Question: ## The goal
If user's viewport reaches some value, I need to stop or start:
'''
jQuery(window).on('resize'){ // ... }
'''
## The scenario
Let's suppose that we have the following array (in JavaScript):
'''
var ranges = [1024, 1280];
'''
I'm using 'jQuery(window).on('resize'){}' with some ifs inside to do things when user's viewport raches a width between the values set by 'ranges'' array.
But I just want to run those "things" when the viewport is out or in range with the widths from the array. I mean, 'jQuery(window).on('resize'){}' should stop to run when the user's viewport is between '1024px' x '1280px'of width, but its need to wake up when the viewport is out of range to do another thing that I want.
## Playground
To have a better comprehension of the problem, and <URL>.
You'll see that the console prints
"" for each time that jsFiddle JavaScript's Window has its width changed, and I want to display it once.
Calm down, fella! jsFiddle doesn't interpret '$(window)' as your browser's window. To run the function, you should to resize result window. Look:

## What I'm expecting, actually
Based on the above's script, I want to see 'Hi!' just when the viewport enters in some width between '1024px' x '1280px' -- . When the viewport is outside, nothing happens, but when viewport enters in the specified width again, prints 'Hi!' -- and .
## What have I tried?
Actually, I'm stuck. My mind can't think in the solution --
## Doubts? I haven't made clear enough?
Comment your question, please!
## Duplicated?
Post the link or marks as duplicate -- I didn't saw any similar topic like this before (sorry for this).
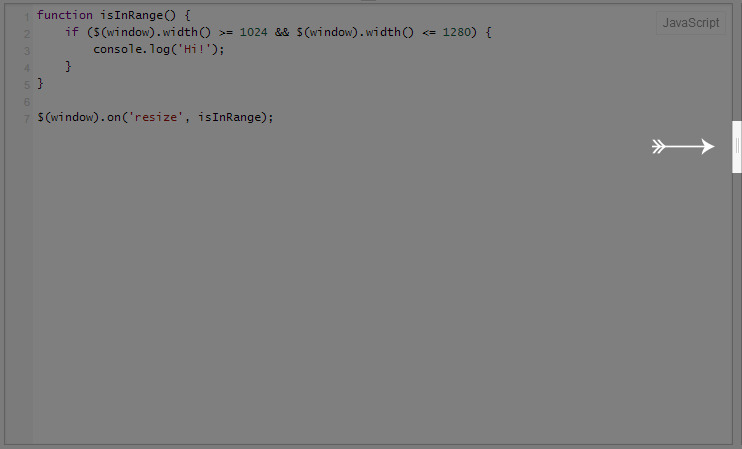
Answer: You just need to keep track of the state. Here's a <URL> that I think does what you want:
'''
var isInRange = (function() {
var test = function() {
return $(window).width() >= 1024 && $(window).width() <= 1280;
};
var current = test();
return function() {
if (test()) {
if (!current) {
current = true;
console.log('Hi!');
}
} else {
current = false;
}
}
}())
$(window).on('resize', isInRange);
'''
---
## Update
Okay, after all these comments, I'm really not happy with the code as written. Here's <URL> of the same ideas, cleaning up some of the code and adding the onExit functionality too:
'''
var isInRange = (function() {
var $window = $(window);
var test = function() {
var ww = $window.width();
return ww >= 1024 && ww <= 1280;
};
var inRange = test();
var onEnter = function() {
console.log("Hi");
};
var onExit = function() {
console.log("Bye");
};
return function() {
test() ? (!inRange && (inRange = true) && onEnter())
: ((inRange && onExit()) || (inRange = false));
};
}())
$(window).on('resize', isInRange);
'''
It's a little more clean, a little more organized, and slightly more efficient. But nothing really substantive has changed.